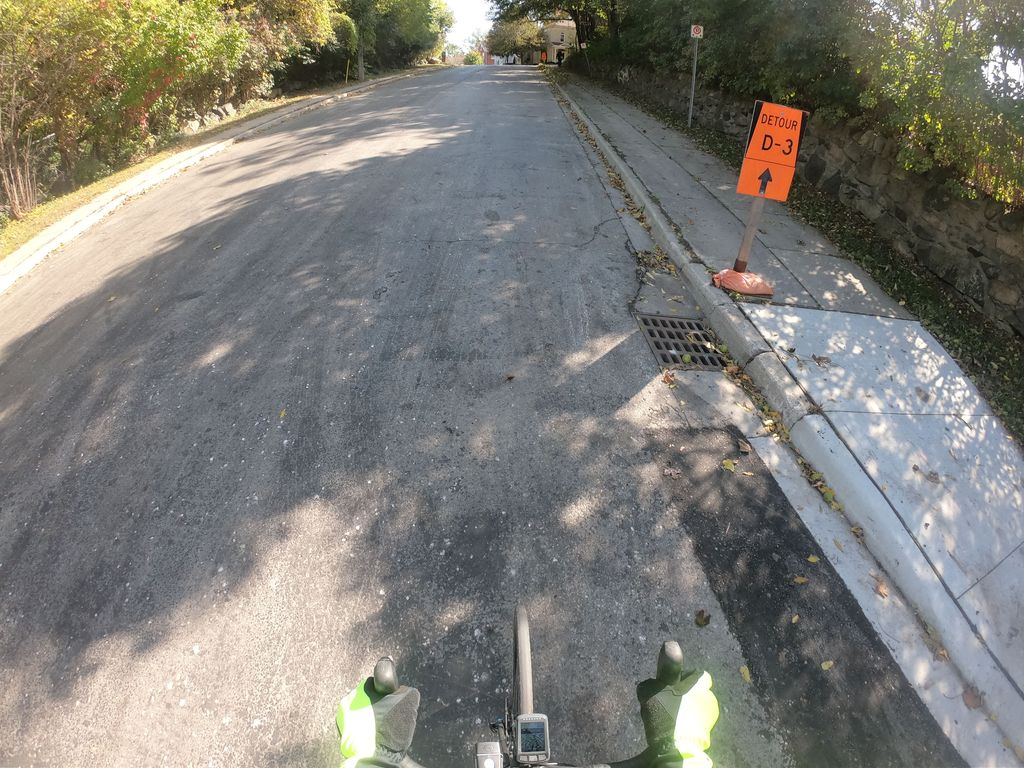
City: kitchener-waterloo